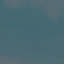
Land use / land cover: SeaLake